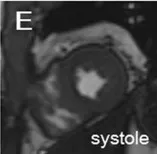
Systole , suggesting that global left ventricular function was not impaired.
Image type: radiology (mri)